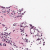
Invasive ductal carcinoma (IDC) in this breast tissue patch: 0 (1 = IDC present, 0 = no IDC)